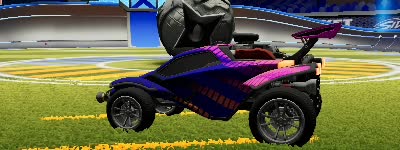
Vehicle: octane